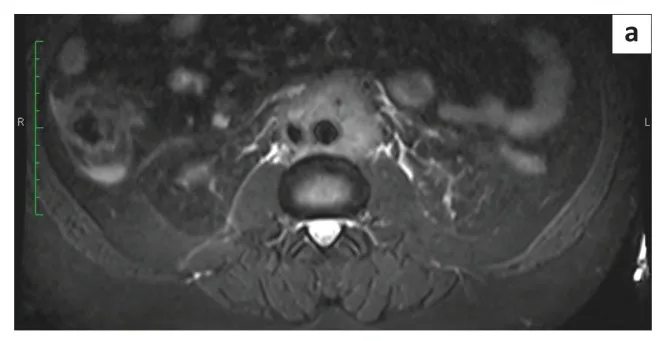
Axial . MR images of the lumbar spine of case 2 show a short tau inversion recovery (STIR) hyperintense ,T1-weighted.
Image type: radiology (mri)